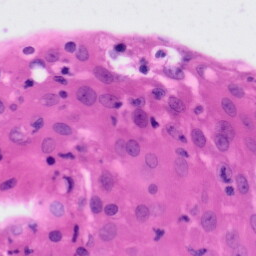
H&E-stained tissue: Tonsil